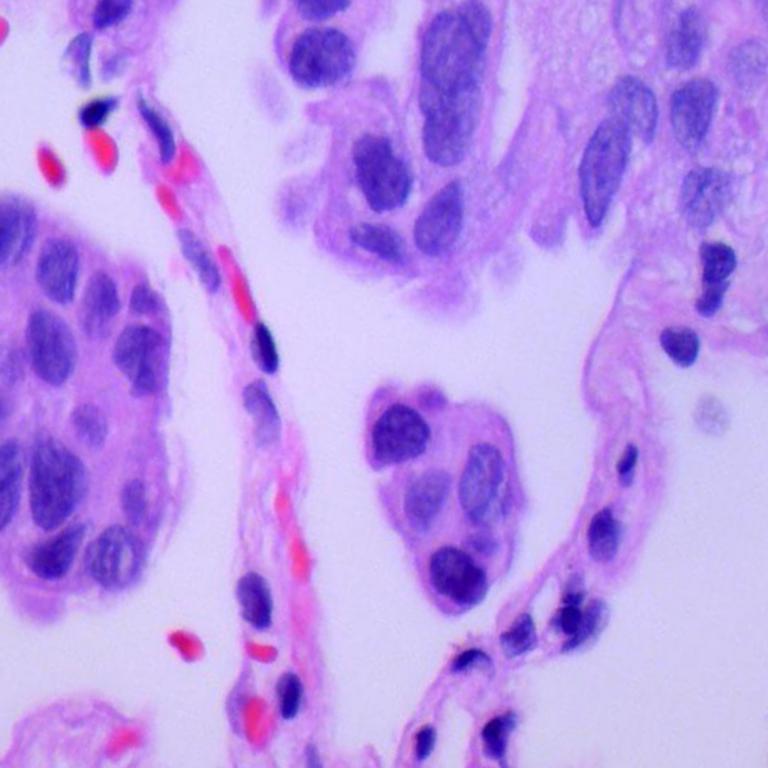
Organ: lung
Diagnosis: adenocarcinomas